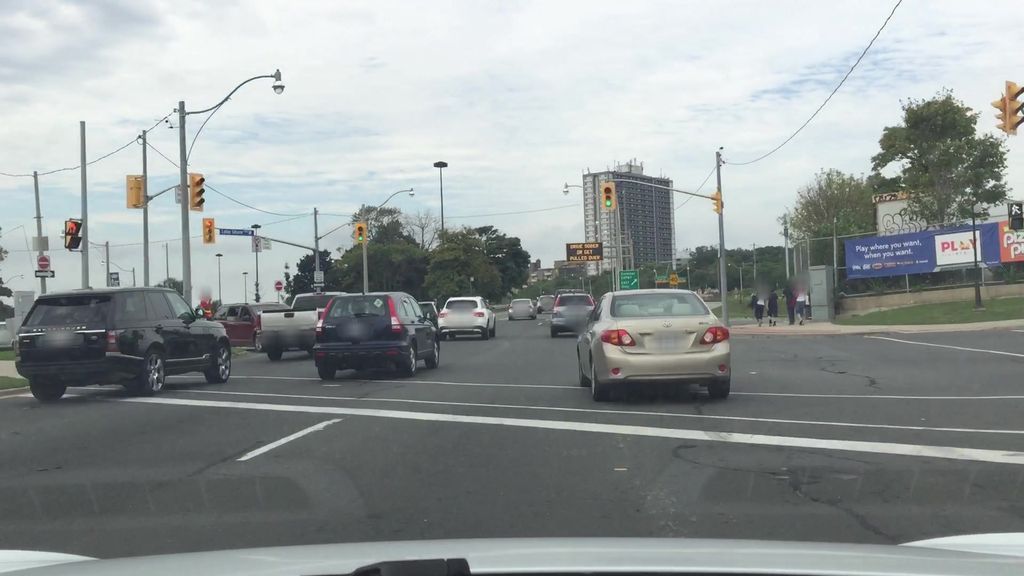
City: toronto